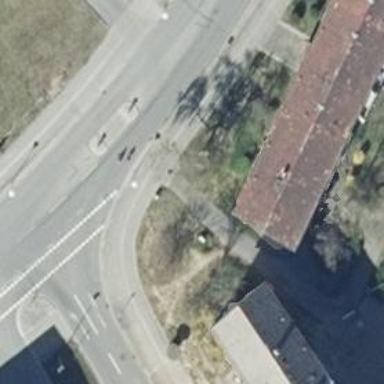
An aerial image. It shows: Living street.